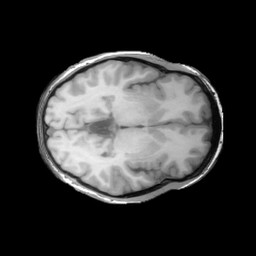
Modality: T1w
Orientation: axial
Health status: ill
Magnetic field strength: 3 T